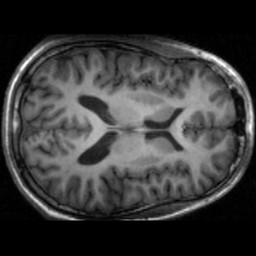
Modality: T1w
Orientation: axial
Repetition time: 0.008948 s
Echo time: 0.001784 s